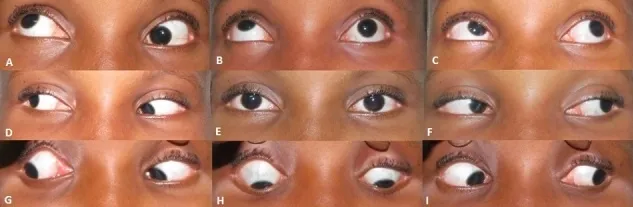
A composite picture showing the nine position of gaze. 1A shows the marked limitation of elevation of the left eye when she tried to look up to the right, while 1C shows full elevation of the left eye when looking up to the left.
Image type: medical_photograph (oral_photograph)